Question: '.joins(:residence) .where('(custom_services.date_from - ?) <= 1', Date.today)'
Does anyone know how to correctly implement a check the difference between the date in custom_services.date_from and today's is less than or equal to one day(in the screenshot, one of the attempts is not correct)
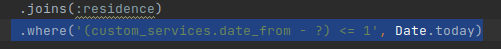
Answer: you can just use
'.where('custom_services.date_from <= ?', Date.today + 1.day)'